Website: bh-photo
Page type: customer-info-address
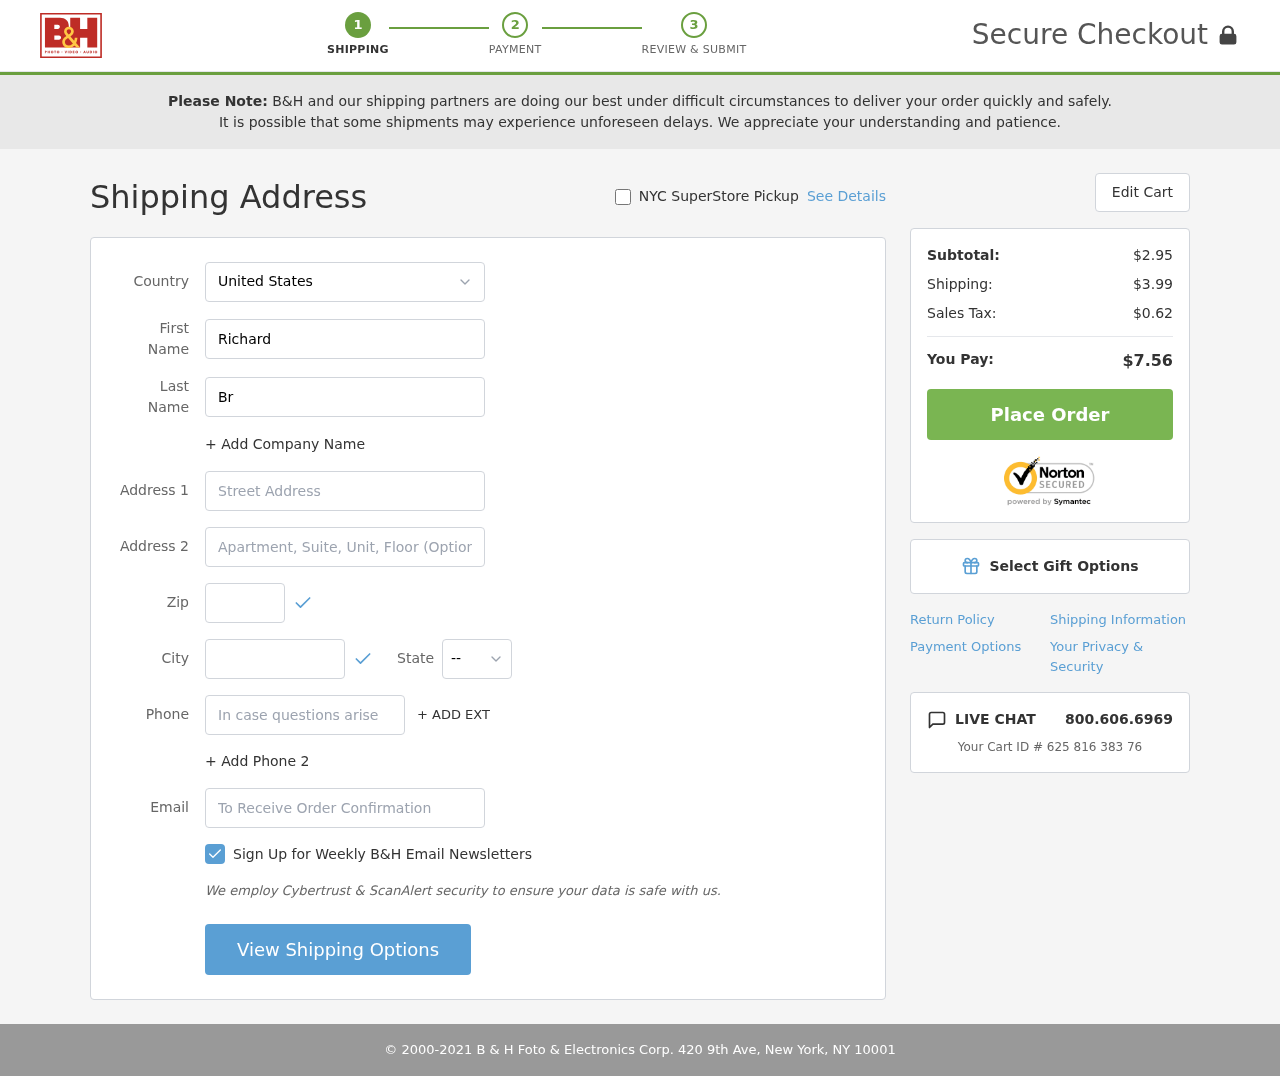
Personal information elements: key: PII_CITY
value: Lake Robertside
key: PII_COUNTRY
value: United States
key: PII_EMAIL
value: richard_branch@hotmail.com
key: PII_FIRSTNAME
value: Richard
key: PII_LASTNAME
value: Branch
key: PII_PHONE
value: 3775274367
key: PII_POSTCODE
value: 32189
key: PII_STATE_ABBR
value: WA
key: PII_STREET
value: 744 Mcguire Mountain
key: PII_STREET2
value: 8471 Jeremy Ferry Suite 464
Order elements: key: ORDER_SUBTOTAL
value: $2.95
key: ORDER_SHIPPING_COST
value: $3.99
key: ORDER_TAX
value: $0.62
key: ORDER_TOTAL
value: $7.56
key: ORDER_ID
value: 625 816 383 76